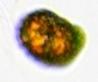
Label: Akashiwo